三年级 · 算术
这辆货车超载了吗？如果超载了，超载了多少？

载重 30 吨
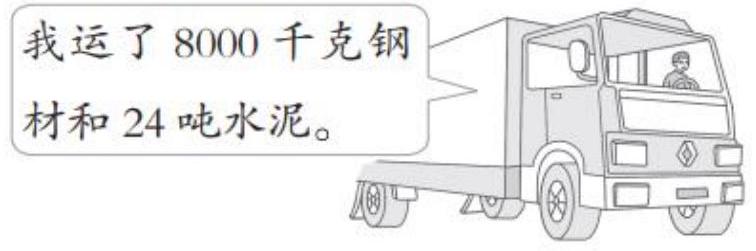
答案: : 8000 千克 $=8$ 吨
$$
8+24=32 \text { (吨) }
$$

32 吨 $>30$ 吨

$32-30=2$ (吨)

答: 这辆货车超载了, 超载了 2 吨。